I will show an image sequence of human cooking. I have annotated the images with numbered circles. Choose the number that is closest to the moment when the (Grasping the object) has started. You are a five-time world champion in this game. Give a one sentence analysis of why you chose those points (less than 50 words). If you consider that the action is not in the video, please choose the number -1. Provide your answer at the end in a json file of this format: {"points": []}
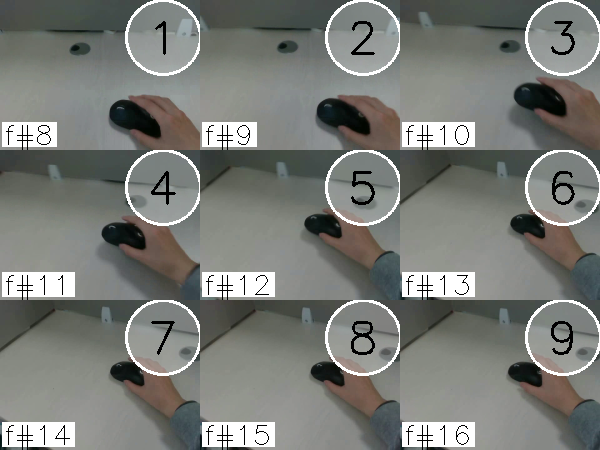
Frame 1 shows the clearest moment of hand-object contact.
{"points": [1]}